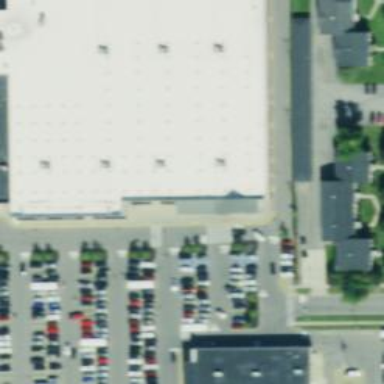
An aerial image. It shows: Wholesale shop located inside building.